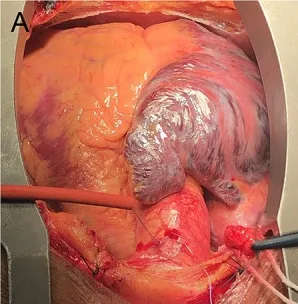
Intraoperative view of the tumor: right atrium was enlarged. With the tumor inside the chamber.
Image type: medical_photograph (other_medical_photograph)